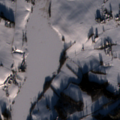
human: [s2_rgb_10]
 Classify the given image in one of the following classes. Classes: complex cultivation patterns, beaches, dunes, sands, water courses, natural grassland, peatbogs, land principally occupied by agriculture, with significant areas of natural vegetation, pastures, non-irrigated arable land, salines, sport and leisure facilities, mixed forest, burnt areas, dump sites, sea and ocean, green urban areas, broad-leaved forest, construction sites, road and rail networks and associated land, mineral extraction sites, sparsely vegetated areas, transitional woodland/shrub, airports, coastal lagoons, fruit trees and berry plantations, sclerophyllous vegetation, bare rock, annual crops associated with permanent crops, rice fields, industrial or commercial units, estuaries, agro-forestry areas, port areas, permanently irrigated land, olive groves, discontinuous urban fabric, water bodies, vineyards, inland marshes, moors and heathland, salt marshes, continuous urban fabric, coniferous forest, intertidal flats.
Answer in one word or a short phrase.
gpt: discontinuous urban fabric, non-irrigated arable land, land principally occupied by agriculture, with significant areas of natural vegetation, coniferous forest, water bodies